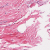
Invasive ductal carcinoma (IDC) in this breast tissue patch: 0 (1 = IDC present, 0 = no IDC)